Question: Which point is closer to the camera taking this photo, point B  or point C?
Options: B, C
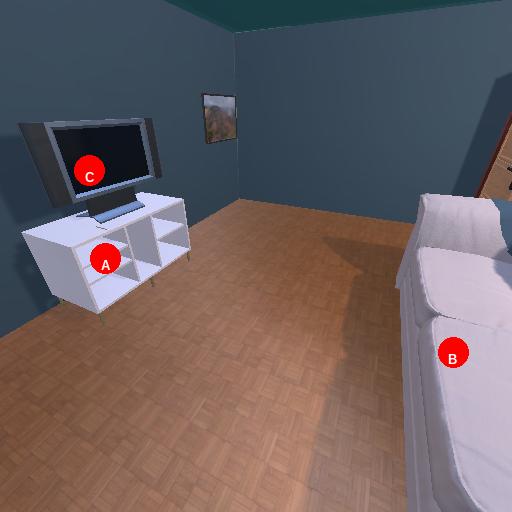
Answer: B